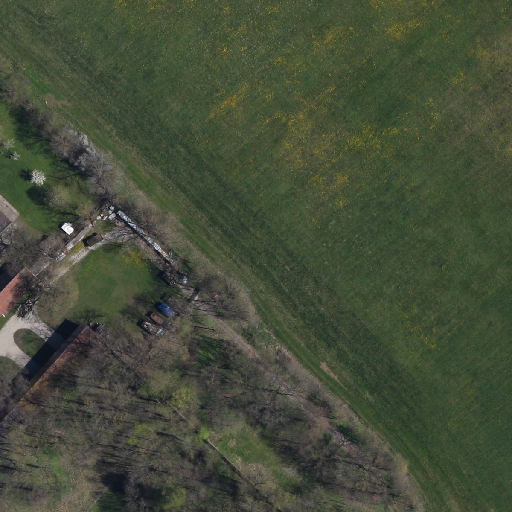
Referring expression: road